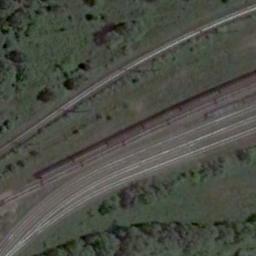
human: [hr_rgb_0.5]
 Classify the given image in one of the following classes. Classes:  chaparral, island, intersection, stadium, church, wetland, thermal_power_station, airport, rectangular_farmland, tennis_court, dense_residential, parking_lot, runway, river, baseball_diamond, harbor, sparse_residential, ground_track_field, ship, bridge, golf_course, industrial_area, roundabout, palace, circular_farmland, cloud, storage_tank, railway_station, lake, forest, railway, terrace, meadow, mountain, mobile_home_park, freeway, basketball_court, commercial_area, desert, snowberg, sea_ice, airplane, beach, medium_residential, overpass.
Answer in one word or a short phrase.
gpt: railway